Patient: sex F, age 77
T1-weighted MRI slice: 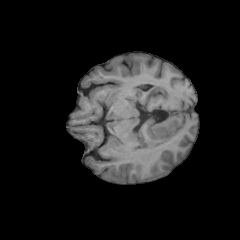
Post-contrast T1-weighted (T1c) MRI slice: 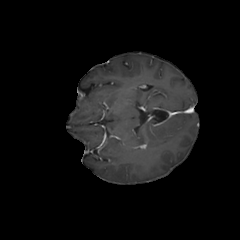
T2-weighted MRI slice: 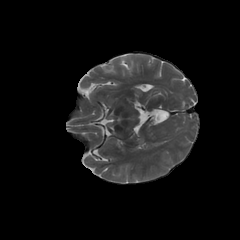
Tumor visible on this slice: no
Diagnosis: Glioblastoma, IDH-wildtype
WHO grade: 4